五年级 · 立体几何学
用几块边长为 1 厘米的正方体木块摆成一个立体图形,右图分别是从不同方向观察这个立体图形。这个立体图形的体积是( )立方厘米。
正面
上面
侧面

$\square$
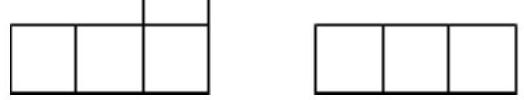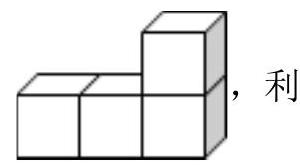
答案: 解4

【分析】这个几何体从正面看, 有 4 个小正方形, 说明至少有 4 个小正方体, 从上面看有 3 个小正方

形, 说明这个几何体是摆成一排, 结合从侧面看到的图形, 这个几何体摆法如图:

用正方体的体积公式求出一个小正方体的体积,再乘小正方体的个数,即可求出这个立体图形的体积。

【详解】根据分析得, 这个立体图形是由 4 个小正方体组合而成。

$1 \times 1 \times 1 \times 4=4$ （立方厘米）

【点睛】此题的解题关键是通过三视图来确定几何体的摆法, 再利用正方体的体积公式求解。